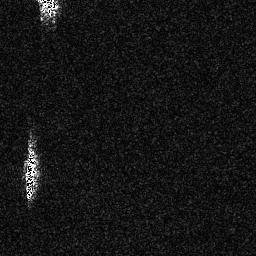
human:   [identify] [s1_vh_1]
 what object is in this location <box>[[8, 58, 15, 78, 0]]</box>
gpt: <ref>1 medium ship at the left</ref>